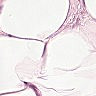
Metastatic tissue present: no